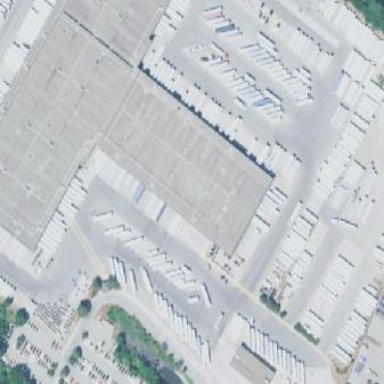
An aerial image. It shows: Logistics area.